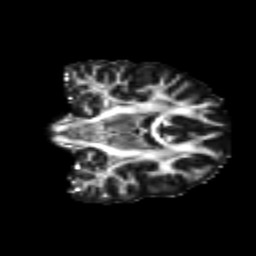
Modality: FA
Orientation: coronal
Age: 21
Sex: female
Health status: healthy
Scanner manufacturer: siemens
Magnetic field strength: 3 T
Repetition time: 8.6 s
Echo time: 0.095 s